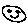
Label: smiley face